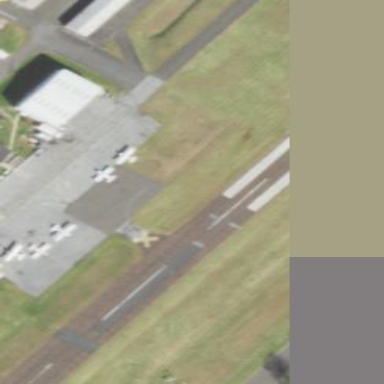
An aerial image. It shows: Apron at the airport.